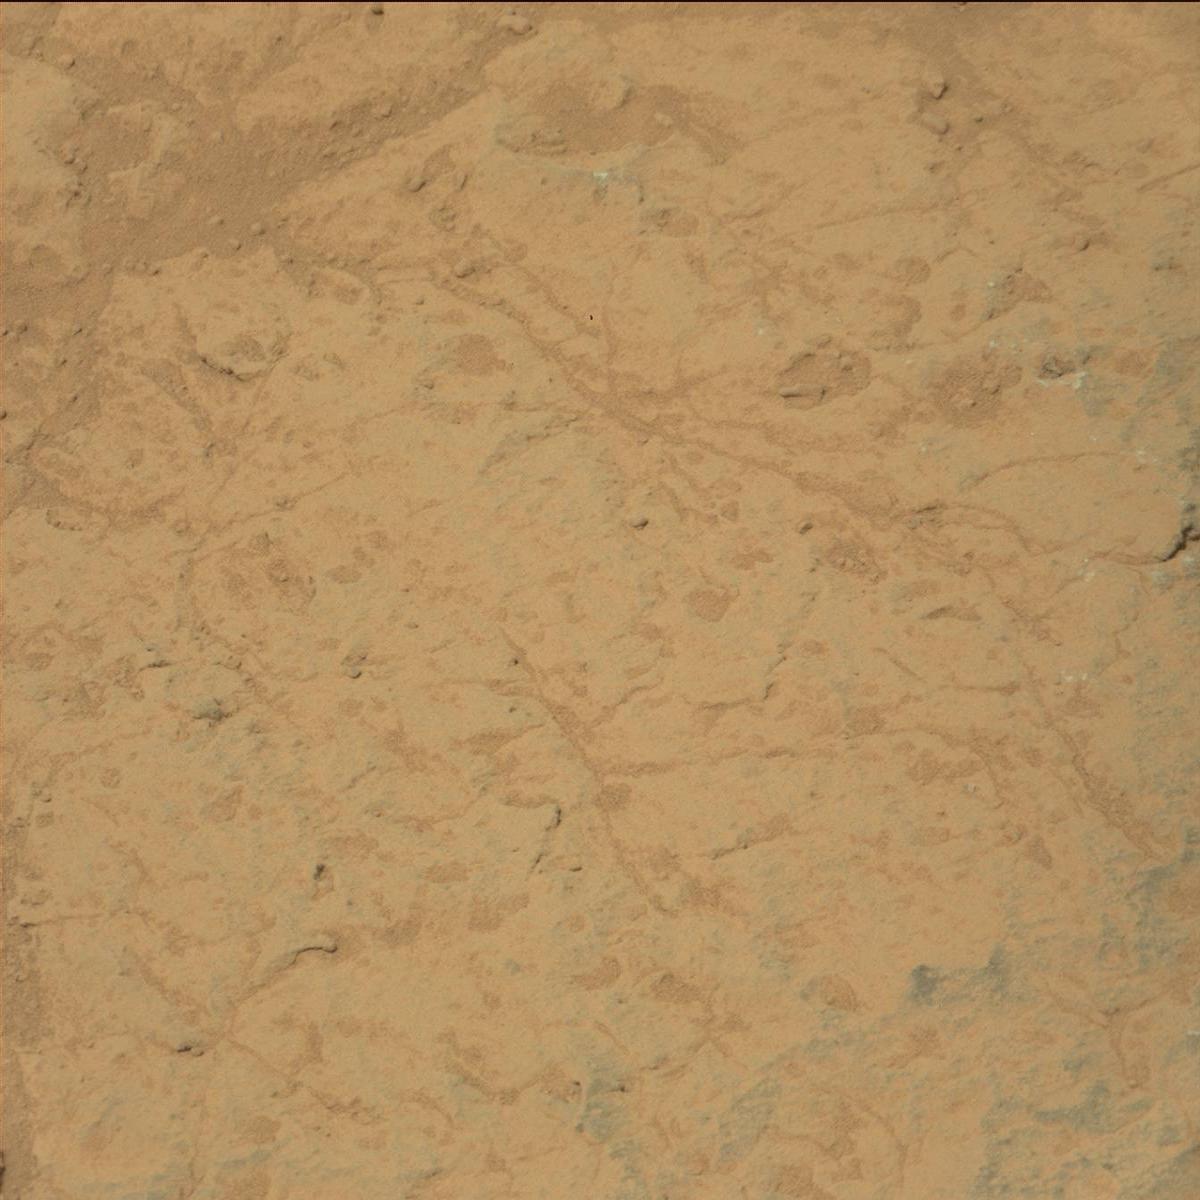
Terrain classes present: Bedrock, Sand / Soil